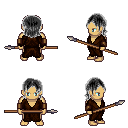
a pixel art fantasy rpg character, male body template, human, tanned skin, brown robe, teal pants, gray long bangs hairstyle, leather bracers, spear, four views (front, back, left, right), 2x2 character sprite sheet, small pixel art, hard edges, no anti-aliasing